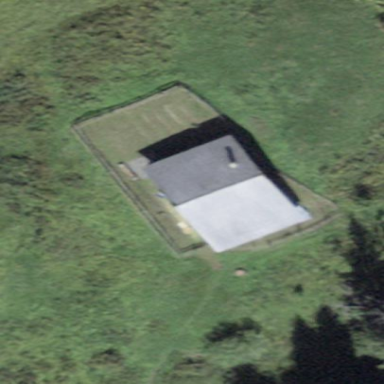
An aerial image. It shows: Cabin.